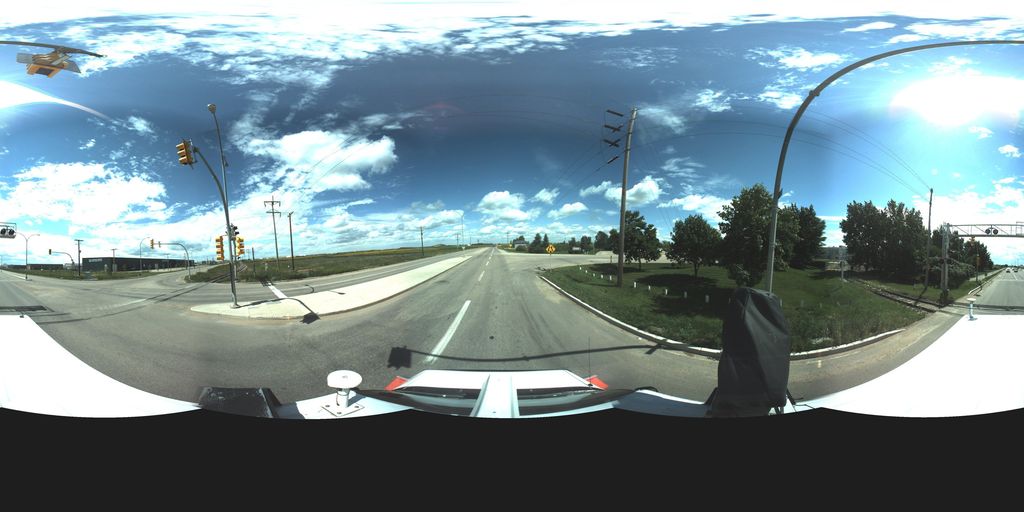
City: saskatoon